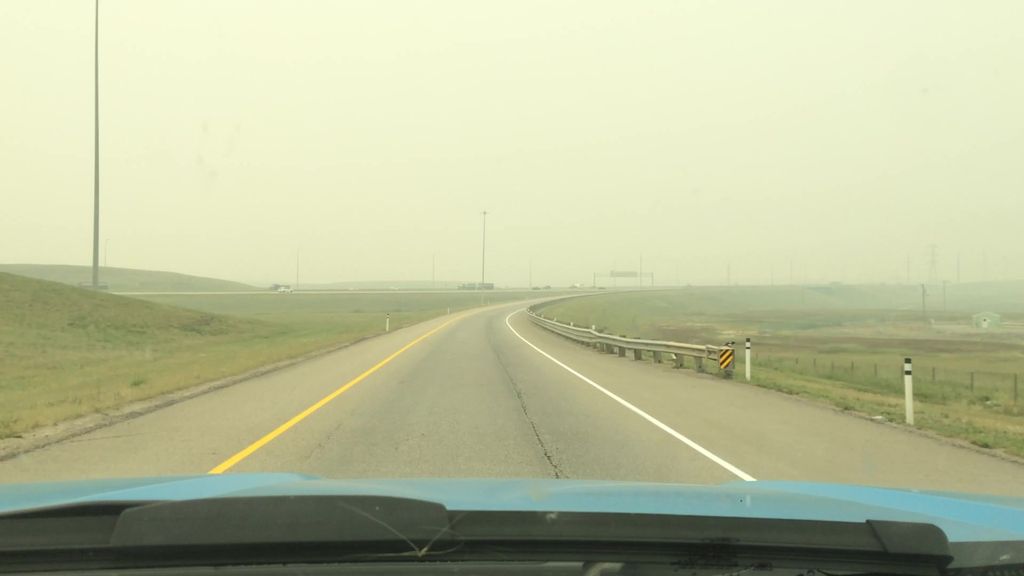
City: calgary